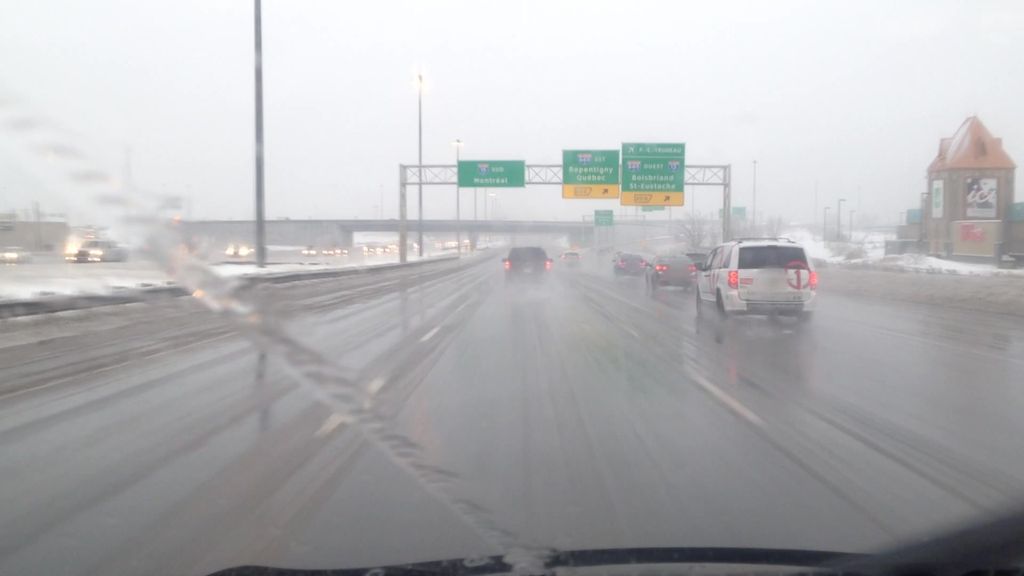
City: montreal